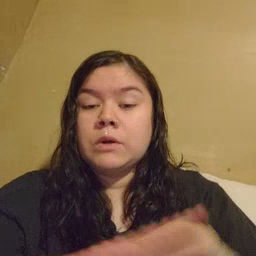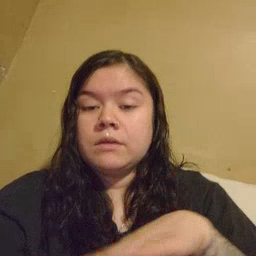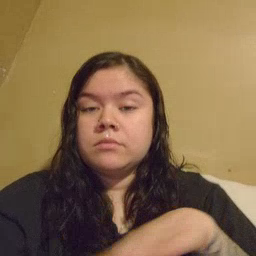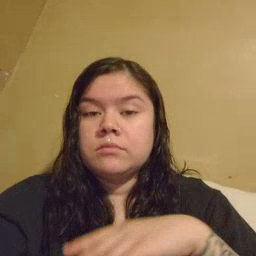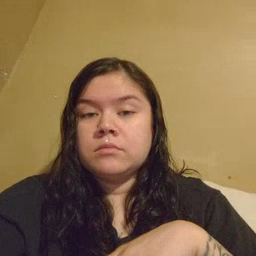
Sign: clean